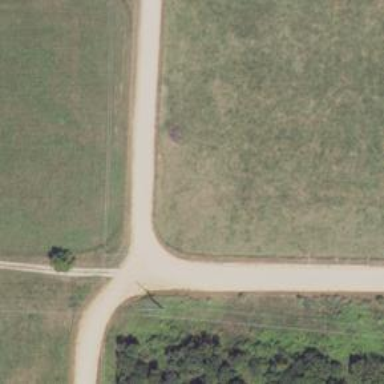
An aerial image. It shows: Unclassified road.